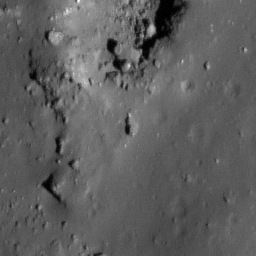
Pit: Tycho 17a
Host crater: Tycho
Host type: impact_melt
Lunar coordinates: latitude -43.085, longitude 348.242